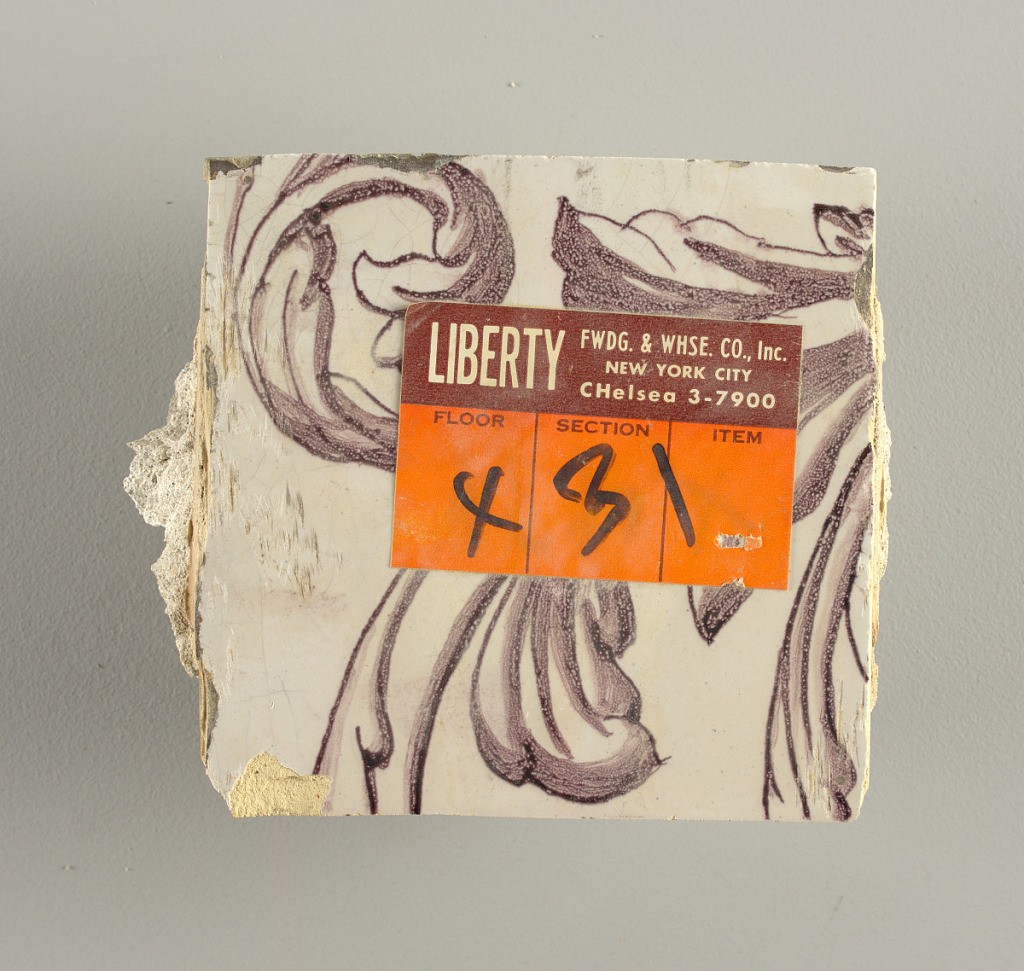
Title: Tile wall facing
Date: ca. 1725
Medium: Tin-glazed earthenware, underglaze
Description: Horizontal rectangle.  Thirty tiles wide and twenty-three tiles high with opening for fireplace eleven tiles wide and ten high.  Foliage arabesques disposed about three vertical axes from which are emphazised by urns at center and right, and at left by the figure of a standing woman carrying an infant on her arm and accompanied by two children.